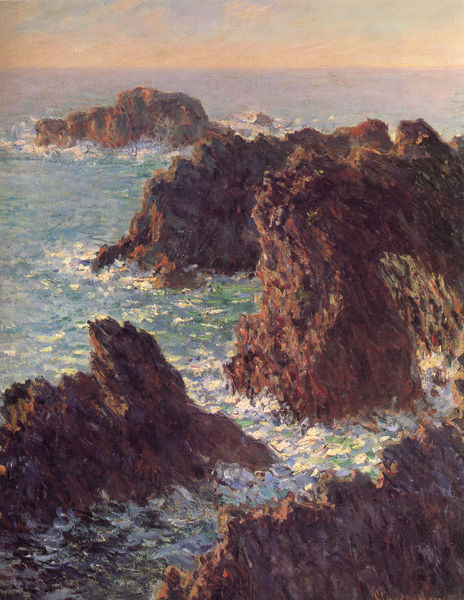
Titel: Pointes de Rochers à Belle-Île, Felsspitzen bei der Belle-Île
Künstler: Claude Monet
Institution: Privatbesitz
Schlagwörter: blau, felsen, gemälde, himmel, meer, schatten, wasser, weiß, wolken, grün, impressionismus, landschaft, ocker, see, ufer, abend, ausschnitt, braun, frankreich, grau, hell, licht, orange, schwarz, türkis, ölbild, rot, wolke, beige, malerei, stein, steine, bild, dämmerung, ferne, horizont, natur, sonnenaufgang, weite, sonne, insel, rosa, schnell, gischt, küste, strand, welle, wellen, fels, gipfel, klippen, lila, sonnenuntergang, violett, fluß, atlantik, brandung, flut, sturm, wild, spitz, detail, impressionistisch, monet, marron, abendrot, menschenleer, kräuseln, klippe, ozean, diesig, riff, draufsicht, zentralperspektive, rau, landschaftsbild, morgenrot, sisley, spritzer, wellenkamm, kantik, ciel, urgestein, abendlicht, zerklüftet, schroff, bleu, perspektivisch, aufprall, brandnung, estaque, etretat, fesig, horizont7, küstenstreifen, normandiez, rochers, umspült, rocher, brechen, vague, mer, vent, falaise, bretagne, ozeasn, *ecume